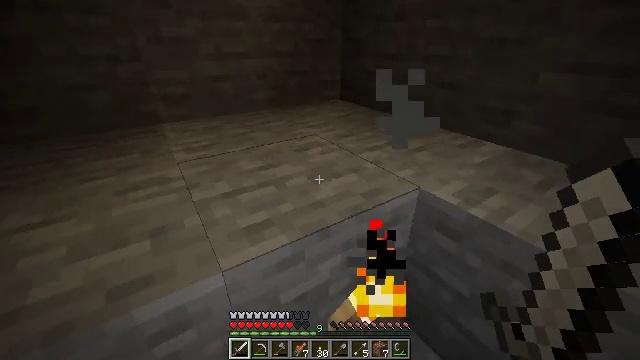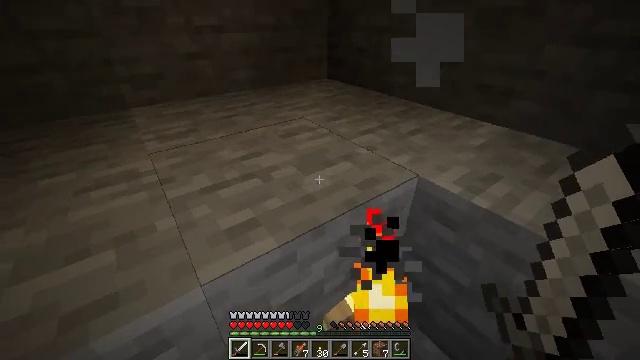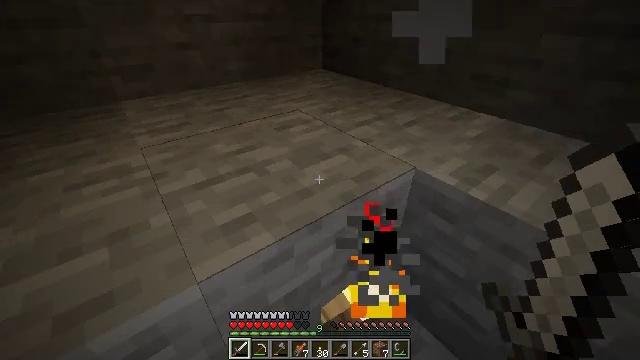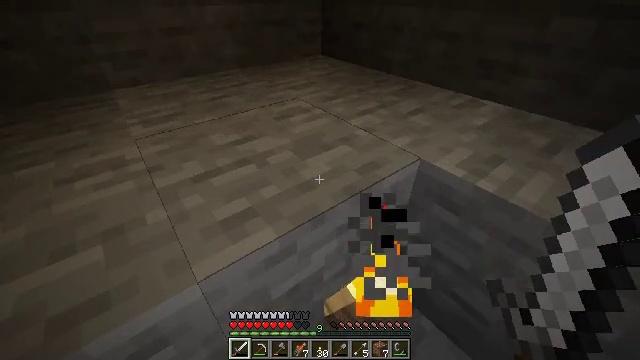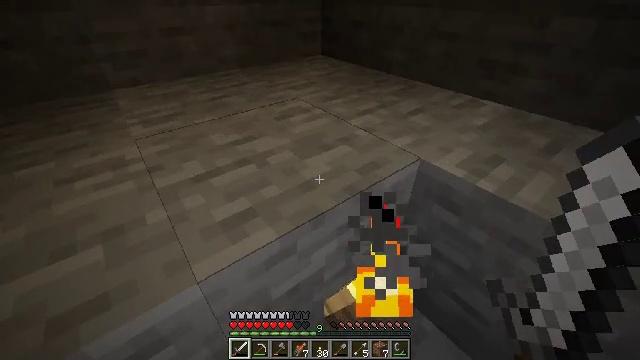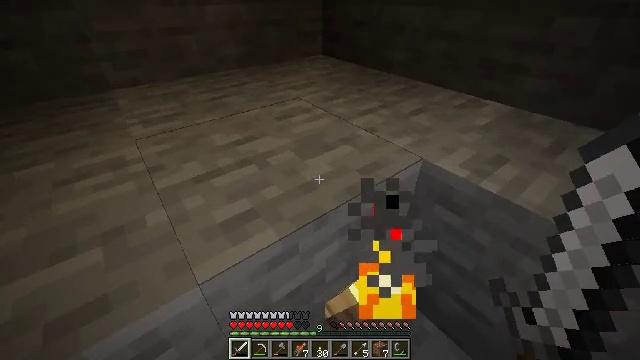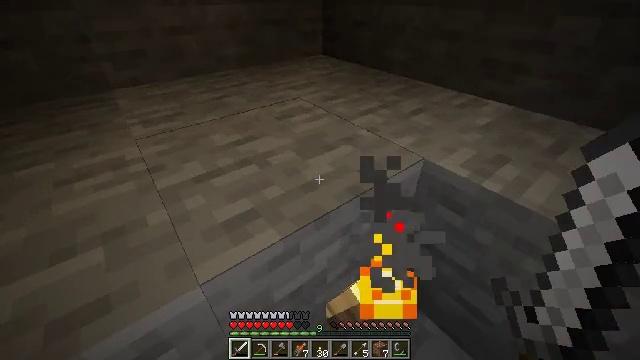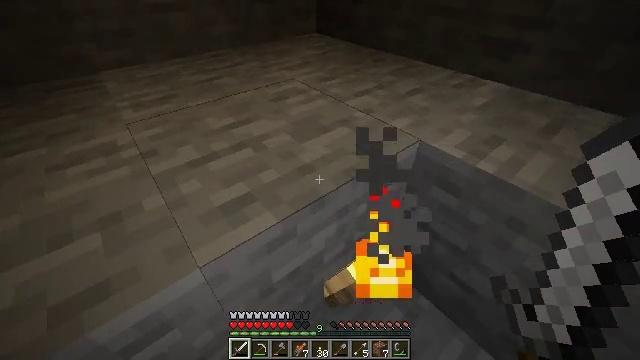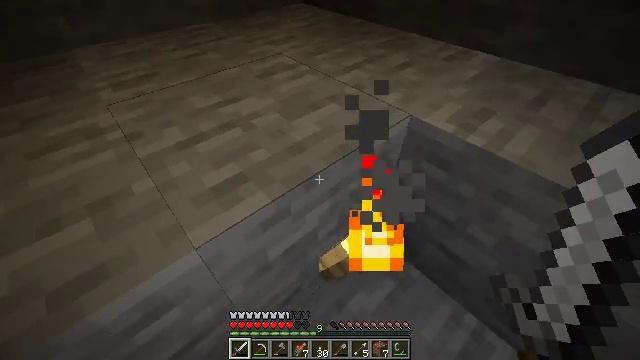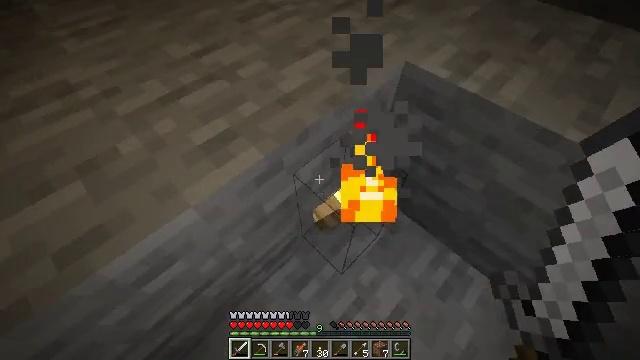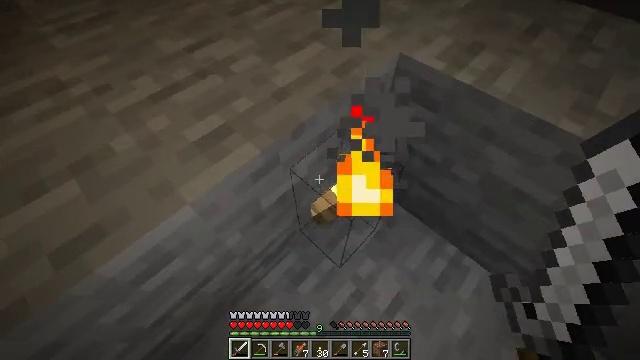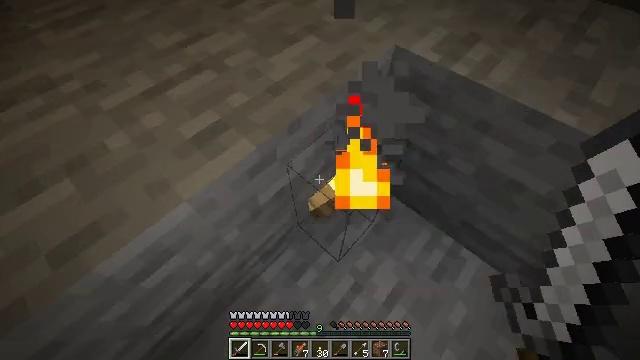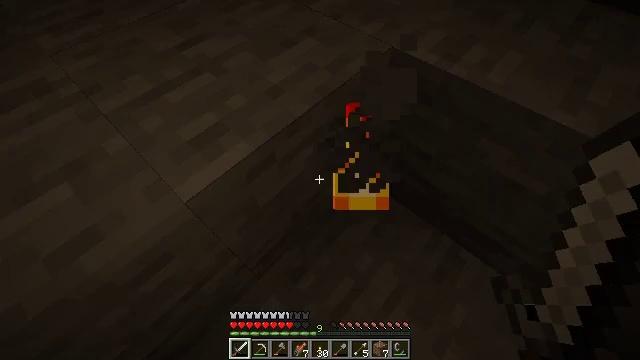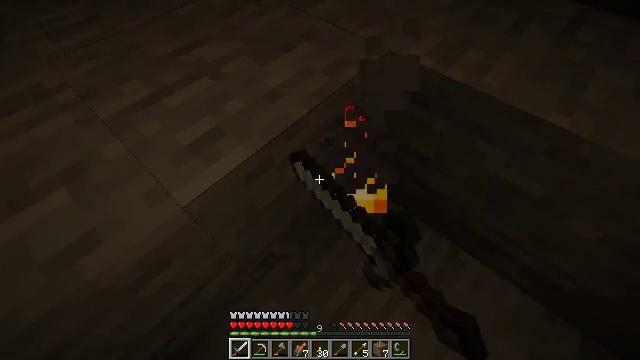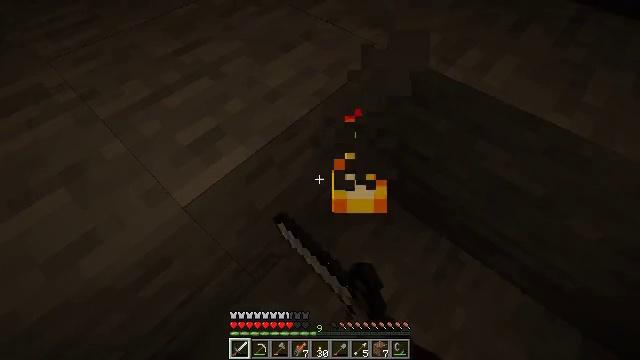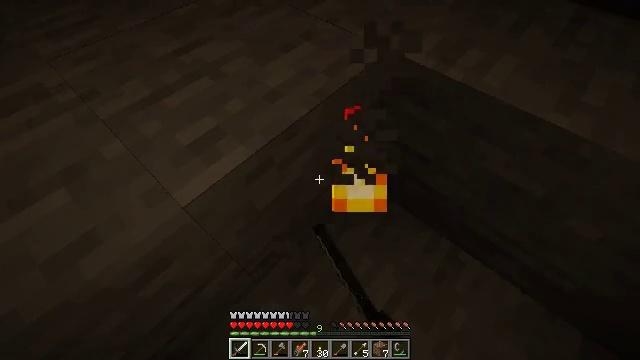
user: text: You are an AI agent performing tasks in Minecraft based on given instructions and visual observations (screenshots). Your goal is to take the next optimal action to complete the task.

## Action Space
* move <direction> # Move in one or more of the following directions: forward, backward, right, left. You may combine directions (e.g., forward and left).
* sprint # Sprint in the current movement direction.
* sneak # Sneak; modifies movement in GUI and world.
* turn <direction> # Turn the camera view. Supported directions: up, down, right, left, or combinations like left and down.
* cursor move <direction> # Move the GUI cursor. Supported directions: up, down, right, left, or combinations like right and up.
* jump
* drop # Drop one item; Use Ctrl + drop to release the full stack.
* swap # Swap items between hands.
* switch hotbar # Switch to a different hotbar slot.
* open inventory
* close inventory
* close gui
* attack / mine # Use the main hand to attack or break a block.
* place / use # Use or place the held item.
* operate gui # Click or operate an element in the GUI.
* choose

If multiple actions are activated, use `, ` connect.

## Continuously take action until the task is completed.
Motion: motion action
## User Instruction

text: Mine the wall torch to remove it.
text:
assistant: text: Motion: turn right and down
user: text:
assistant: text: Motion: turn right and down
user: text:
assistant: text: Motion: turn down
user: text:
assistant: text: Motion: no_op
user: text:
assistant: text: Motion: no_op
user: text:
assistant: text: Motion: no_op
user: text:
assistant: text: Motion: turn right and down
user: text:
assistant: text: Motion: turn right and down
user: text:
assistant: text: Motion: turn right and down
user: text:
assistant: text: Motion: turn right and down
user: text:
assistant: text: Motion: turn right and down
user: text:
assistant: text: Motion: attack / mine
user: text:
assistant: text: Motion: attack / mine
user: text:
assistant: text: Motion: attack / mine
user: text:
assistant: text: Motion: no_op
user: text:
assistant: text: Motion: no_op
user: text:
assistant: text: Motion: no_op